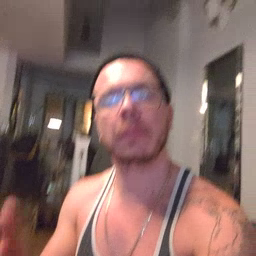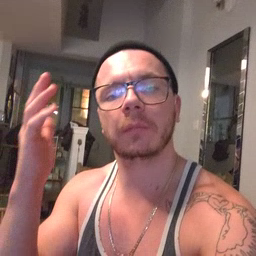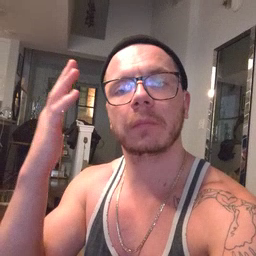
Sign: tree